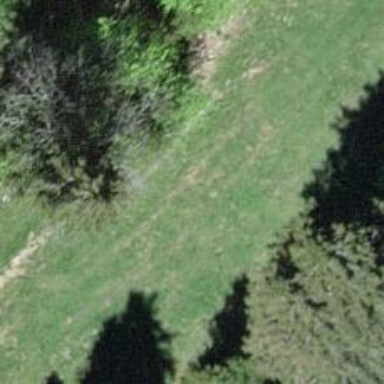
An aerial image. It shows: Needle-leaved tree in natural setting.